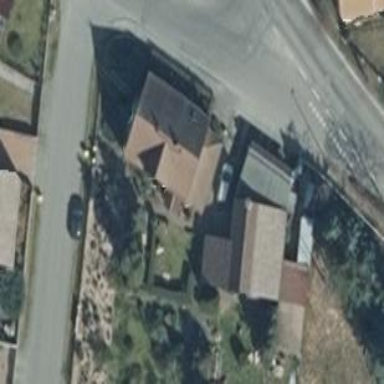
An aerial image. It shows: Simple house.